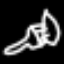
Label: fork